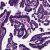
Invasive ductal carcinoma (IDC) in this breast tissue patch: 0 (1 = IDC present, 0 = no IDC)